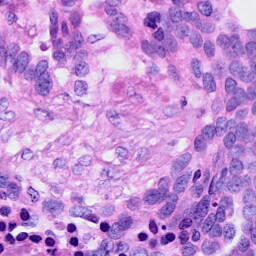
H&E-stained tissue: Ovarian